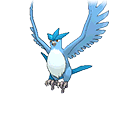
Pok\u00e9mon: articuno